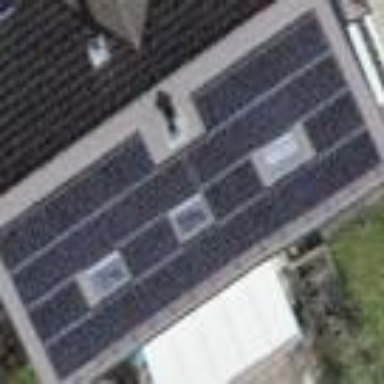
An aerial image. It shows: Solar photovoltaic panel generator.